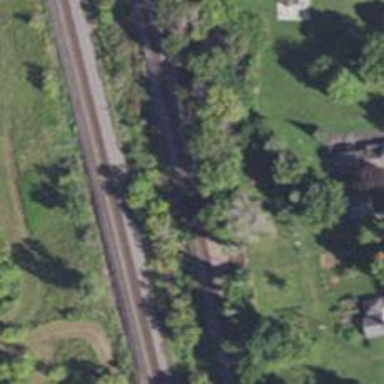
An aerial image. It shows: Railway bridge.